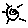
Label: sun